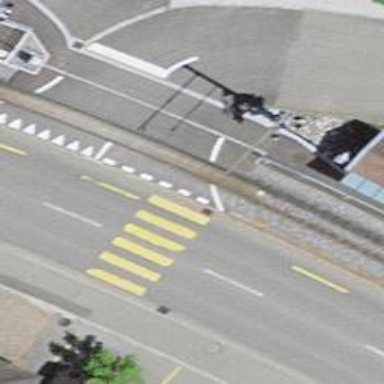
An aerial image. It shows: Uncontrolled road crossing.